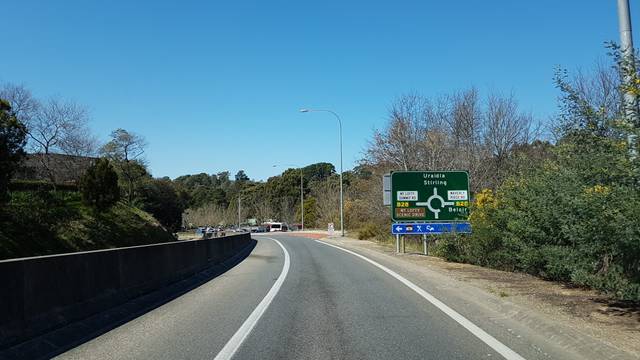
Region: Australia
Coordinates: -34.996, 138.701